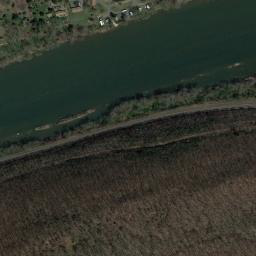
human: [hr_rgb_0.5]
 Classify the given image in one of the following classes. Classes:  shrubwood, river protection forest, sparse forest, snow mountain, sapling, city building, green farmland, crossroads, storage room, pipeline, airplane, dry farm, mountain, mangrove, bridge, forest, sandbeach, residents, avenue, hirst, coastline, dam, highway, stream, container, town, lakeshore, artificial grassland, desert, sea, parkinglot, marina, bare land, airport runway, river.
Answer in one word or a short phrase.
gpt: river